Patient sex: F
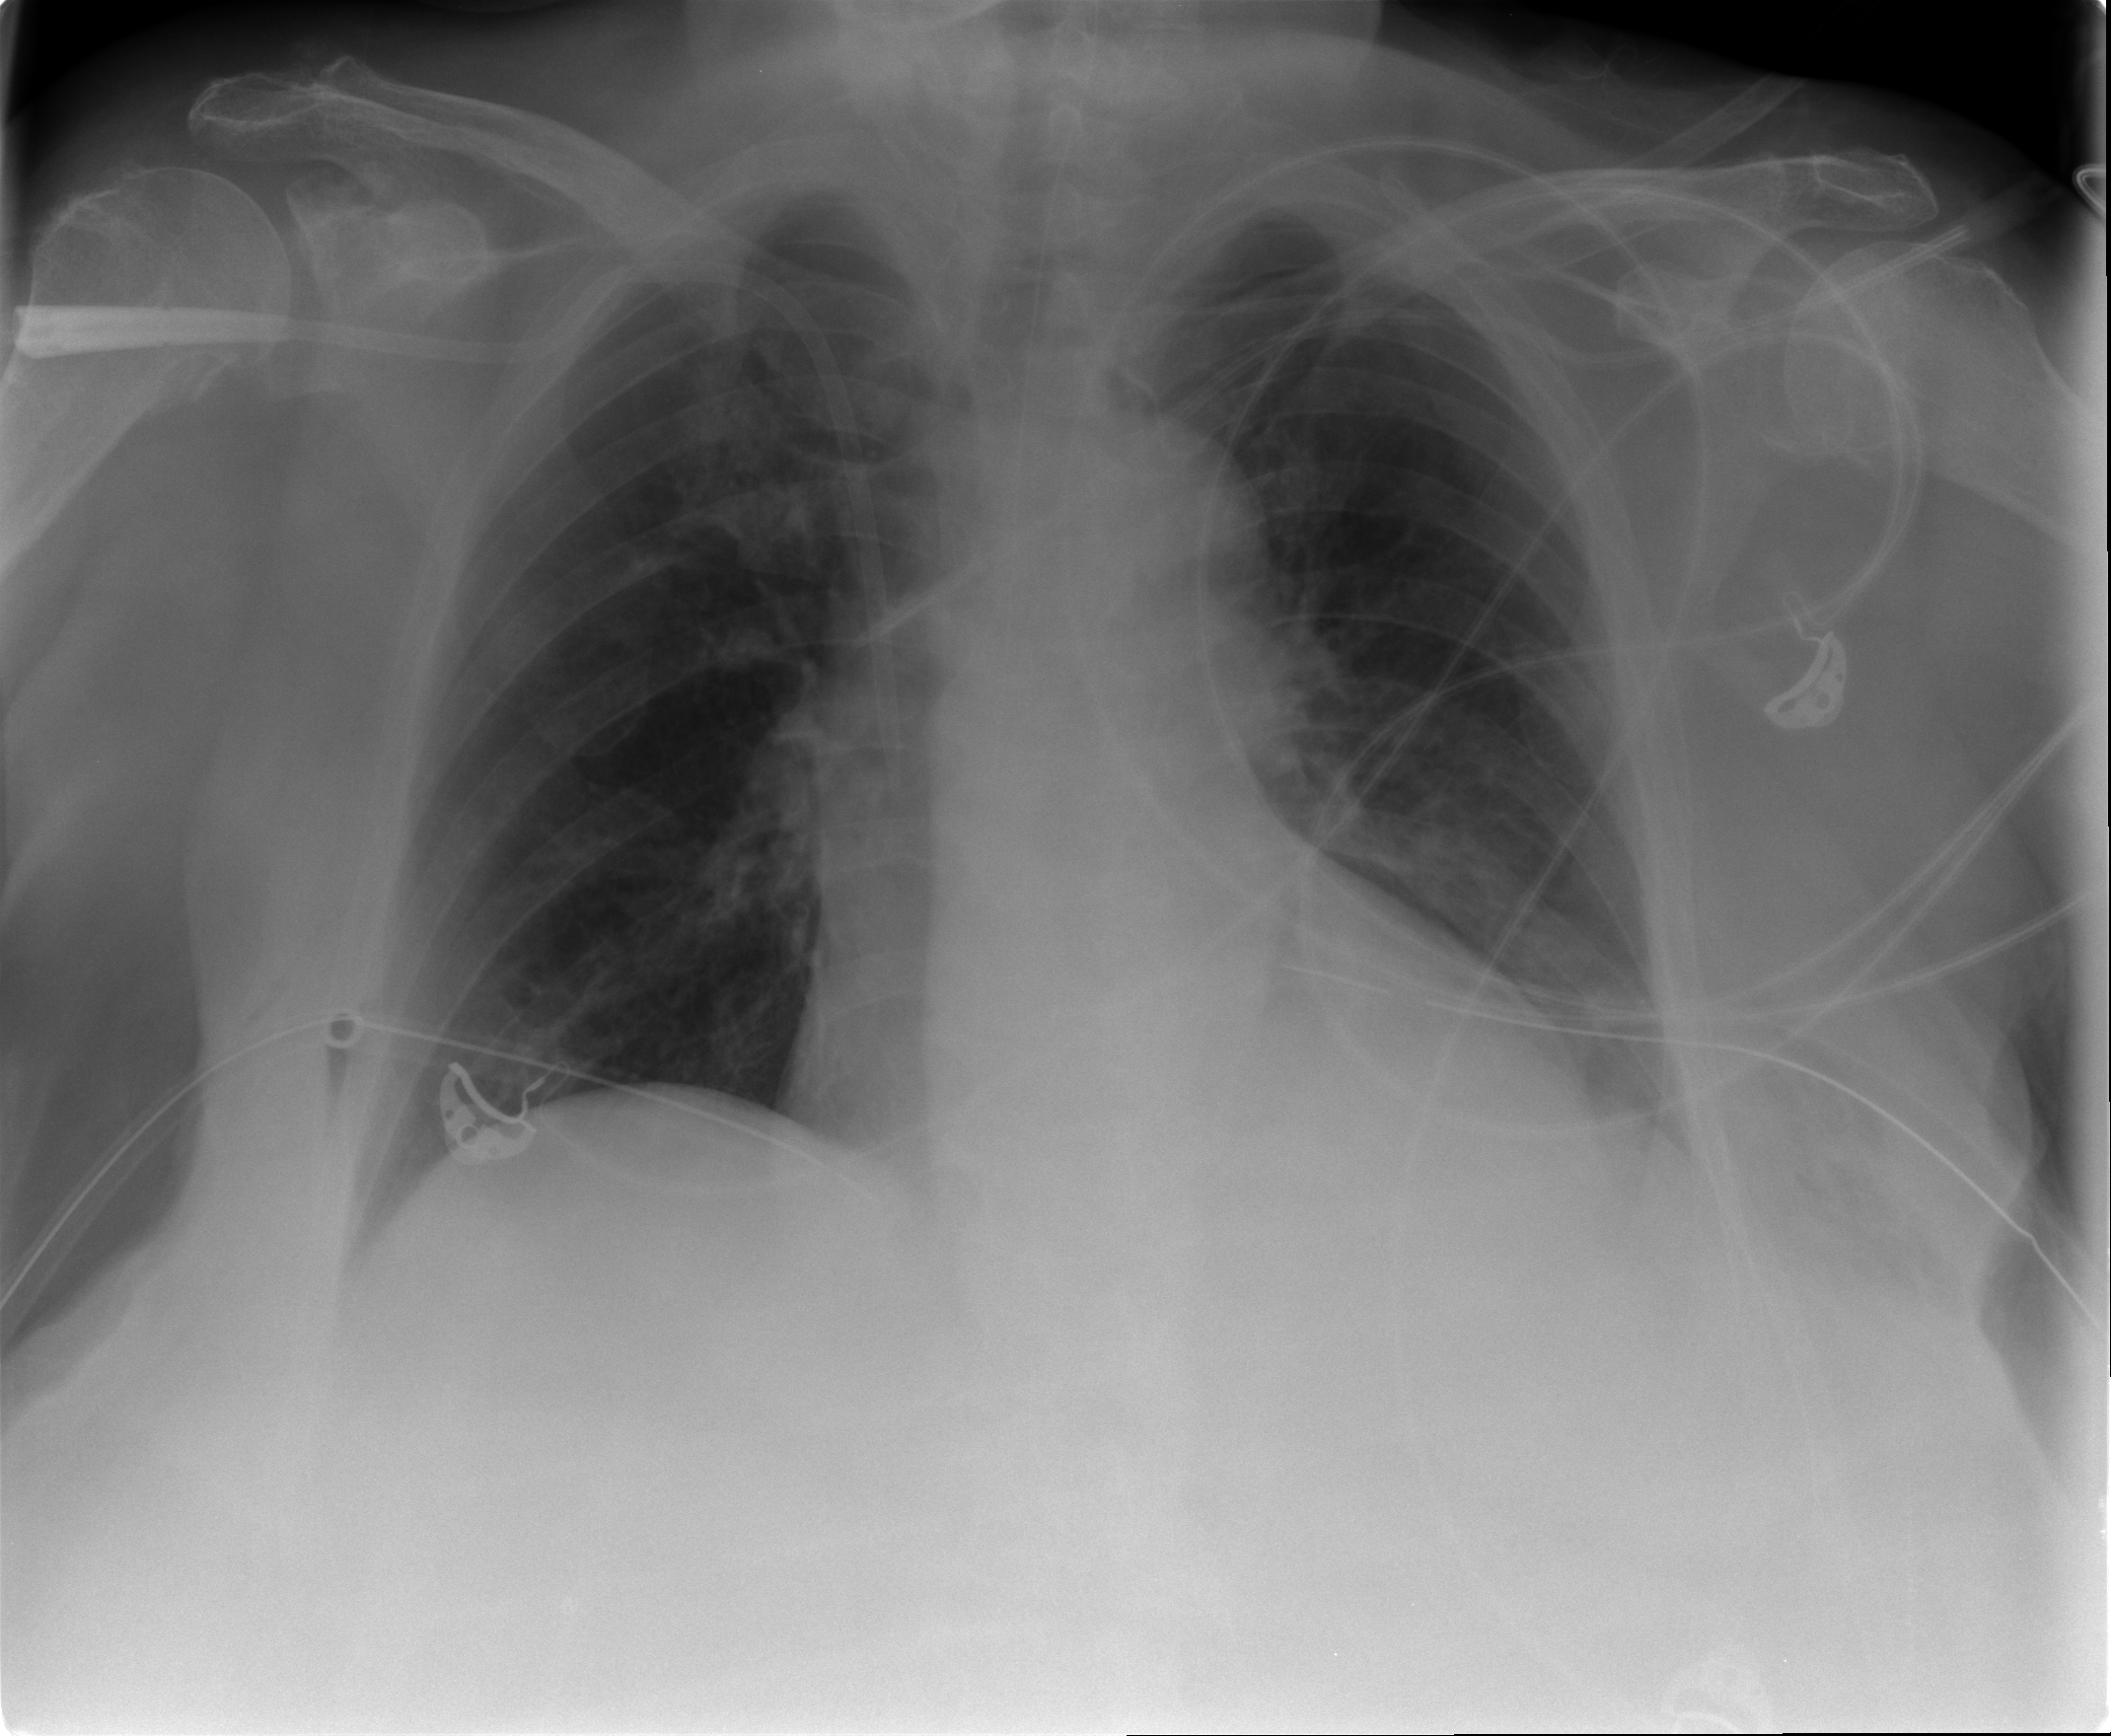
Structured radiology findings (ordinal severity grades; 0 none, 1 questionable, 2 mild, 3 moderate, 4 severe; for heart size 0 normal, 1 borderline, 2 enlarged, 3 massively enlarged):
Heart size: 1
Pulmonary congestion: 0
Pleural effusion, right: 0
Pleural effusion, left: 0
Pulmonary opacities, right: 0
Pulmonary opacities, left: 0
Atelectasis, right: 2
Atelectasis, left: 2